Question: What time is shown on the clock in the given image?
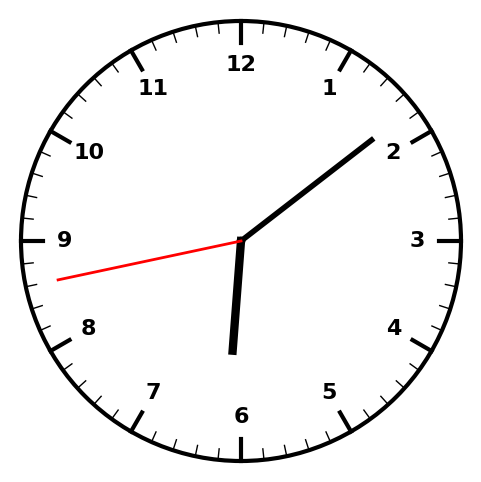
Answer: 06:08:43